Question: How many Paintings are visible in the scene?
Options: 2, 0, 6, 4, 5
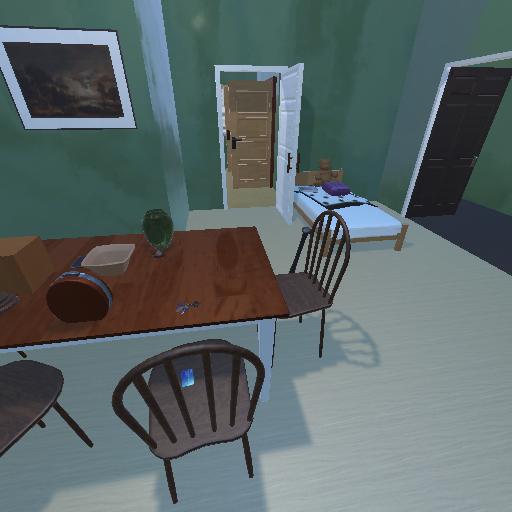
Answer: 2